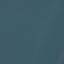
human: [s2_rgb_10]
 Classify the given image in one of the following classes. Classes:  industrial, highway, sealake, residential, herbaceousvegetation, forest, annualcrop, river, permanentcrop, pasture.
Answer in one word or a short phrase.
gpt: SeaLake